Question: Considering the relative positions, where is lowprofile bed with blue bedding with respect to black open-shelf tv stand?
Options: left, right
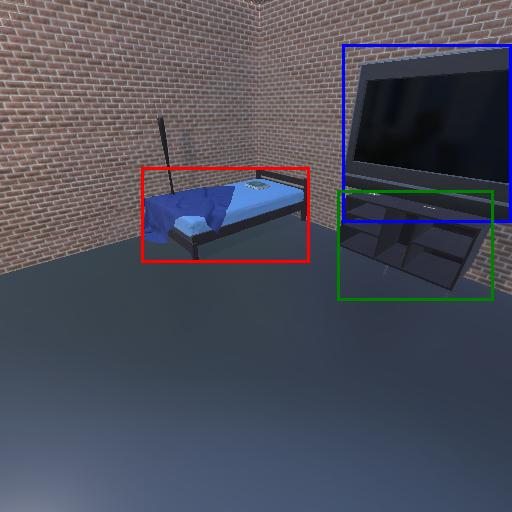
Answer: left